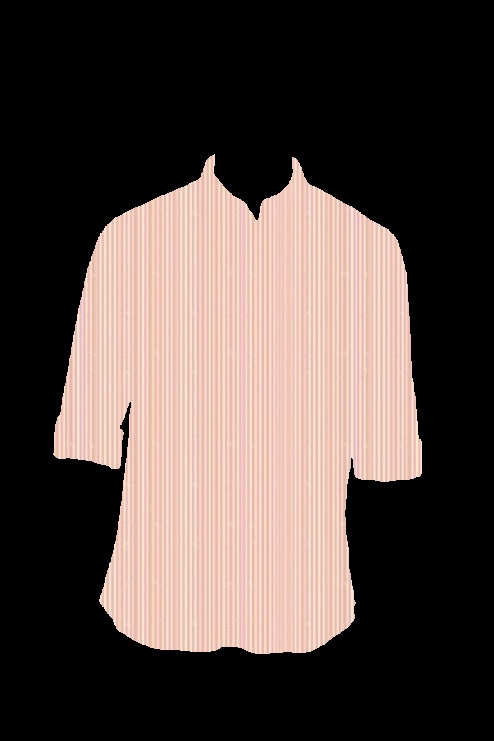
pink stripe polo